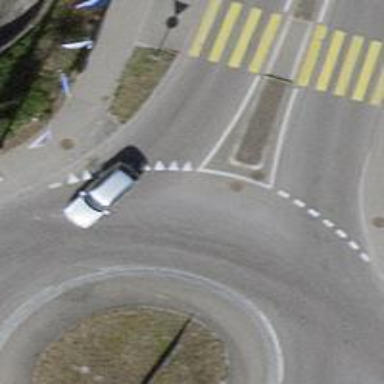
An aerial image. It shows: Primary highway with asphalt surface leading to roundabout. There is separate sidewalk along the road.